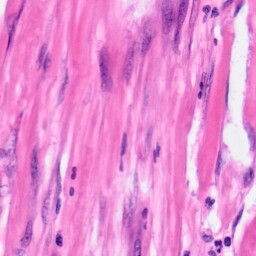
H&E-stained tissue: Pancreatic